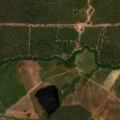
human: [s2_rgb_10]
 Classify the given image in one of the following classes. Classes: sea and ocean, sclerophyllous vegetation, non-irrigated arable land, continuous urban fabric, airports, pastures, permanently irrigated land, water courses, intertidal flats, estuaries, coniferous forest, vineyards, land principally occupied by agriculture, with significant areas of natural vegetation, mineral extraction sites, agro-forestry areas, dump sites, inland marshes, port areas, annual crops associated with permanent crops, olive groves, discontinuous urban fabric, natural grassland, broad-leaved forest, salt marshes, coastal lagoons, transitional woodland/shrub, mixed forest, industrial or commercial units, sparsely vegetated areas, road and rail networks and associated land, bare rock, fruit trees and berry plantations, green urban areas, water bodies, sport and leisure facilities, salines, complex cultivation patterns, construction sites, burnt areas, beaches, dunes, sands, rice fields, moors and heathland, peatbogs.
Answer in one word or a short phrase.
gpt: continuous urban fabric